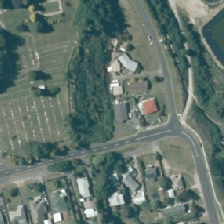
Land cover: urban_parkland